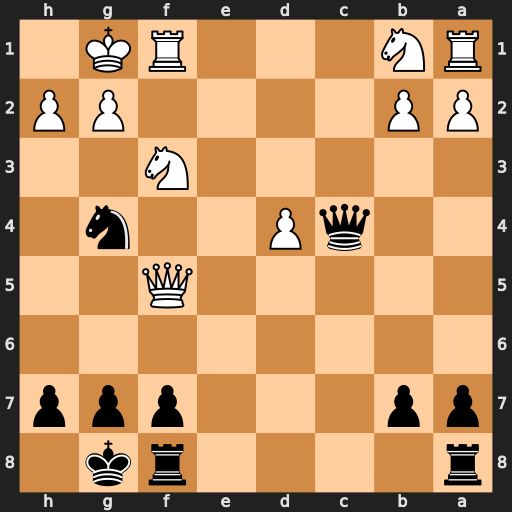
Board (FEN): r4rk1/pp3ppp/8/5Q2/2qP2n1/5N2/PP4PP/RN3RK1
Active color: b
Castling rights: -
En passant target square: -
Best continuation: Qxf1+ Kxf1 Ne3+ Kf2 Nxf5